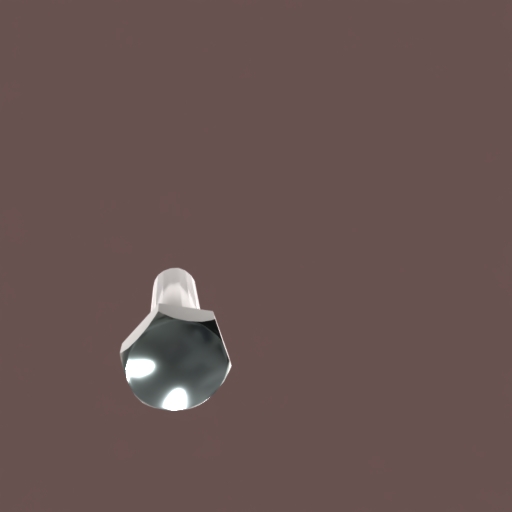
Label: bolt